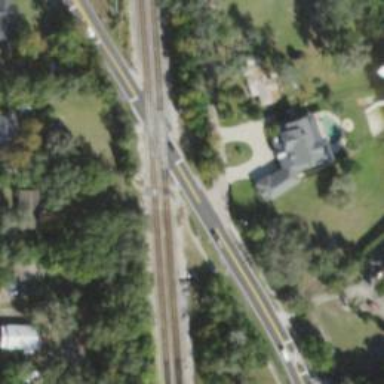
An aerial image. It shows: Railway crossing.